Field crop: maize
Growth stage: 2
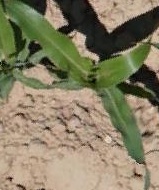
Species: maize